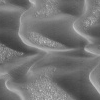
Atmospheric dust classification: not_dusty